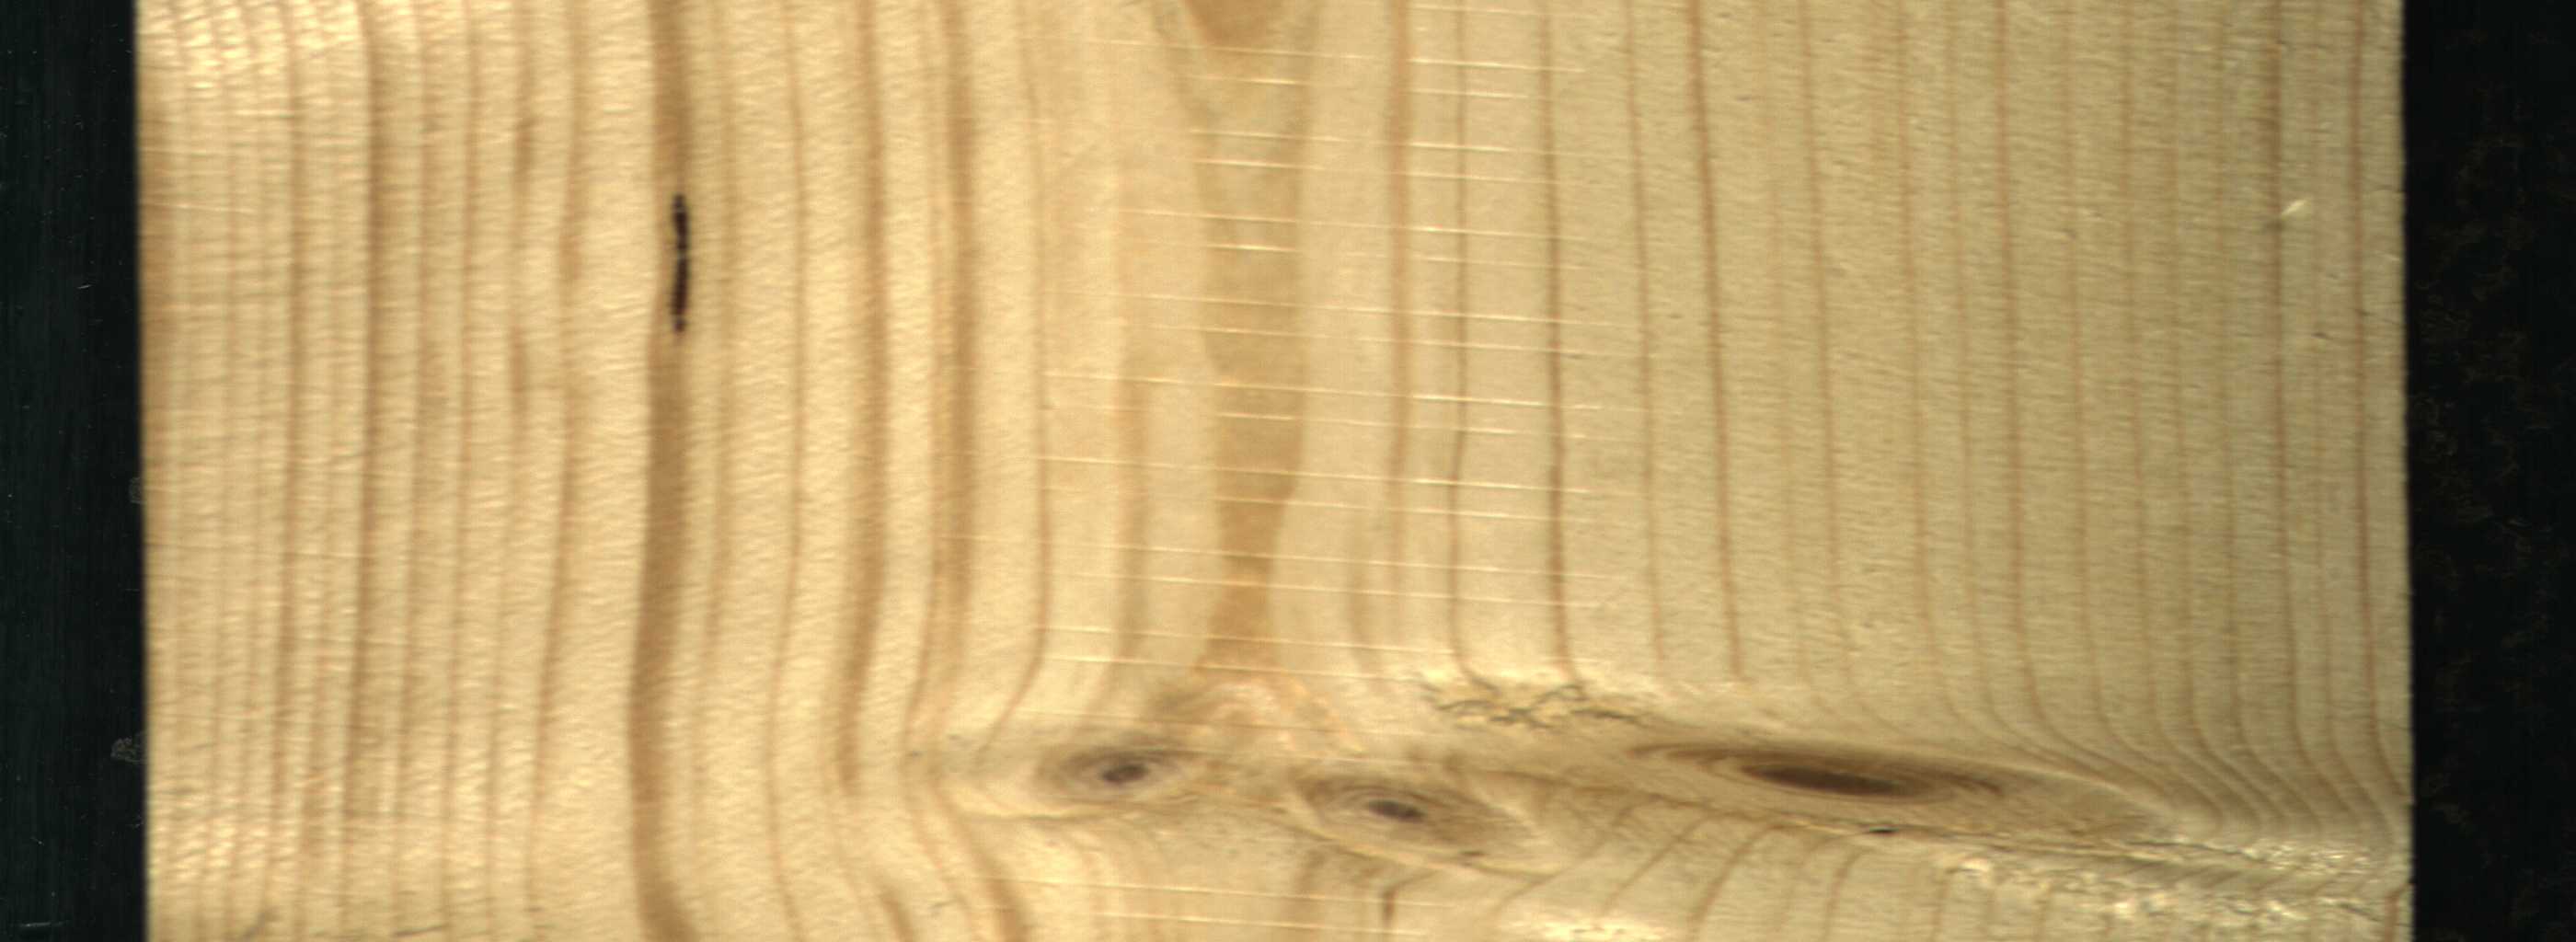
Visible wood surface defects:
resin
Quartzity
Quartzity
Live_Knot
Live_Knot
Live_Knot